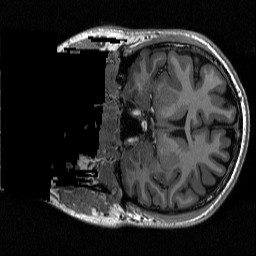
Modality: T1w
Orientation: coronal
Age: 27
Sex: male
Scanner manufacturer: siemens
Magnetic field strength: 3 T
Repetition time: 2.3 s
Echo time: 0.00298 s